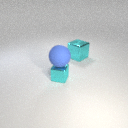
small cyan metal cube below large blue rubber sphere